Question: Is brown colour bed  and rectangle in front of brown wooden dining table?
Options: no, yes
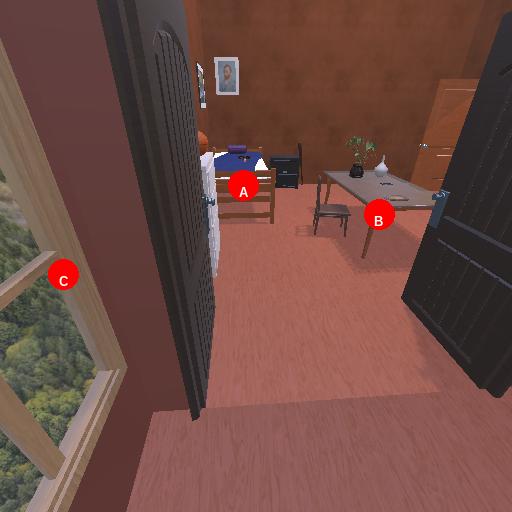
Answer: no